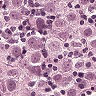
Metastatic tissue present: yes